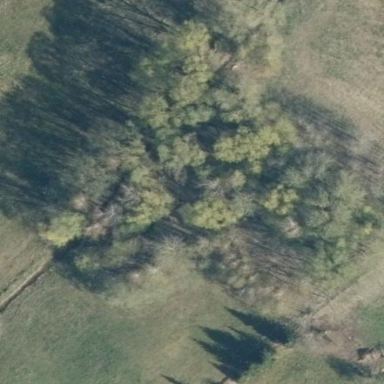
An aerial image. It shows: Deciduous forest area.